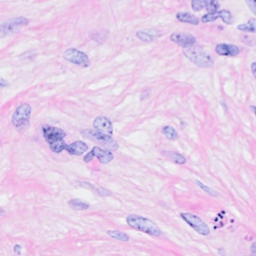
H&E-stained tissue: Breast